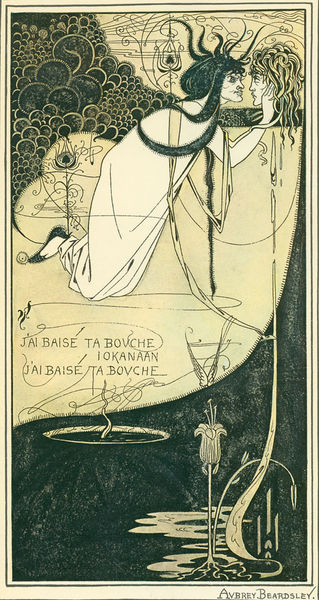
Titel: J`ai  Baisé Ta Bouche Iokanaan. Salome mit dem Haupt des Johannes.
Künstler: Aubrey Beardsley
Schlagwörter: dunkel, kopf, mann, umhang, wasser, weiß, wolken, gelb, blume, blumen, frankreich, frau, hell, mund, schwarz, zeichnung, augen, salome, schale, gewand, haare, paar, blatt, pflanze, schrift, wellen, kuss, küssen, grafik, französisch, jugendstil, floral, blut, druck, illustration, schwarzweiß, text, kugeln, beardsley, rau, teufel, knieen, medusa, art deco, geist, aubrey beardsley, krau, bouche, er, baise, blü+te